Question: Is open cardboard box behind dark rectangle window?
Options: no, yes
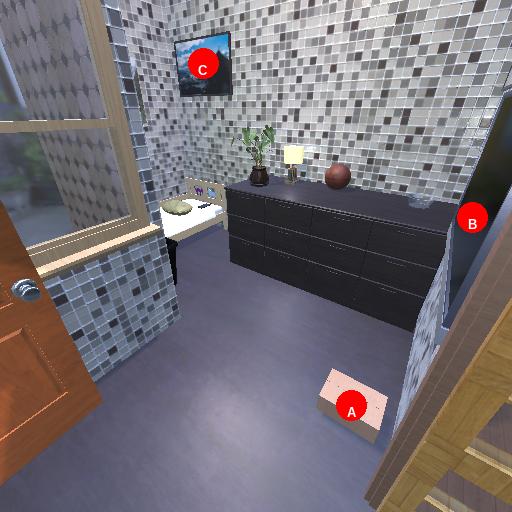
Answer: no